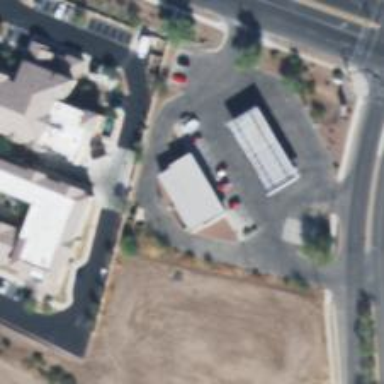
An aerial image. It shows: Convenience shop.